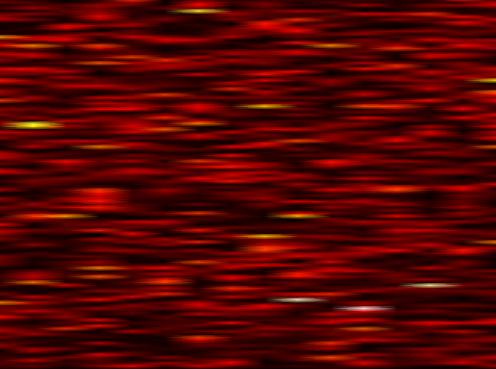
Label: UFMC